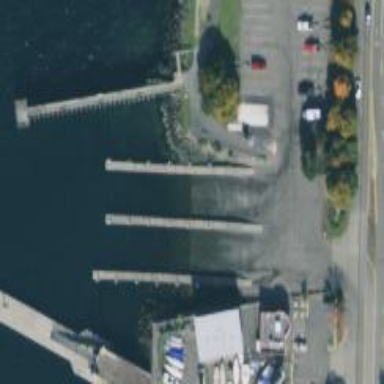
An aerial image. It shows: Slipway on leisure land.